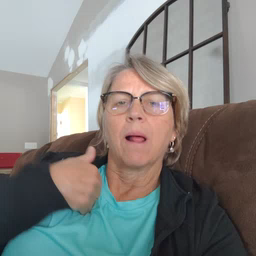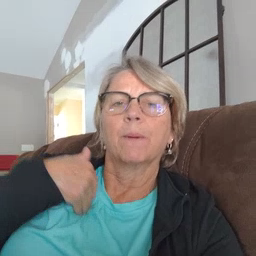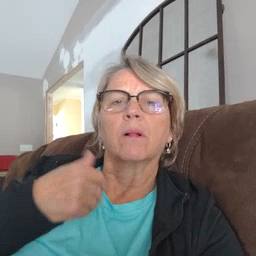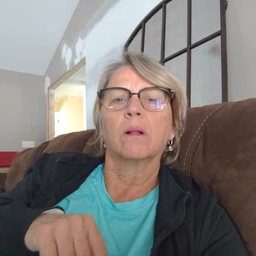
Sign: animal